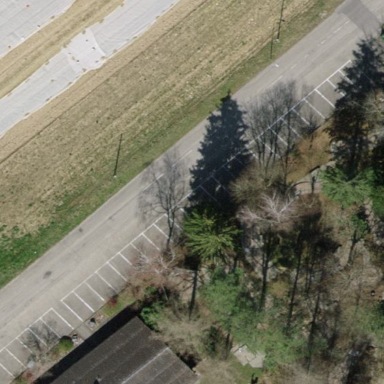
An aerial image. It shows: Street side parking area.